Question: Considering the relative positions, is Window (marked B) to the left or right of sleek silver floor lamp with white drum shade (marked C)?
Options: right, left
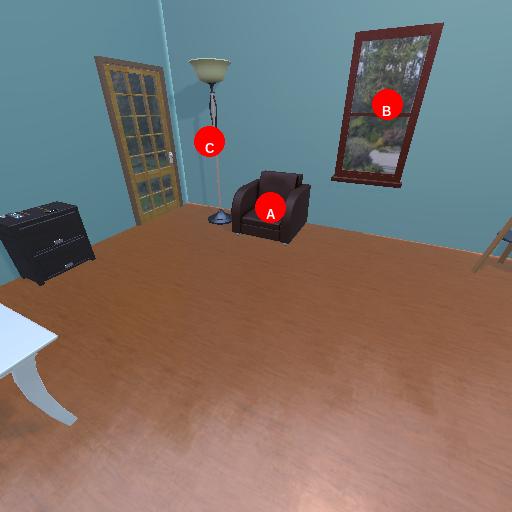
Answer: right